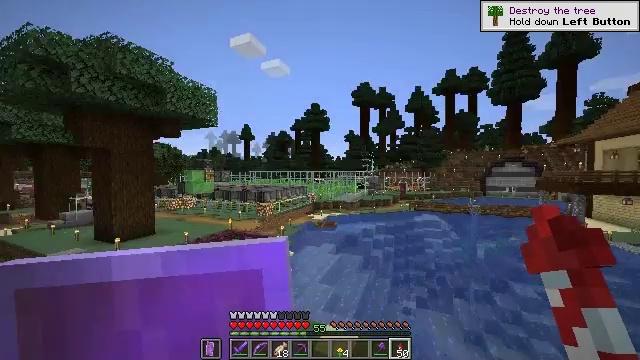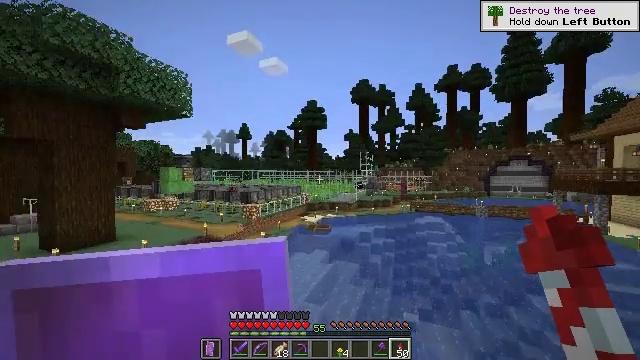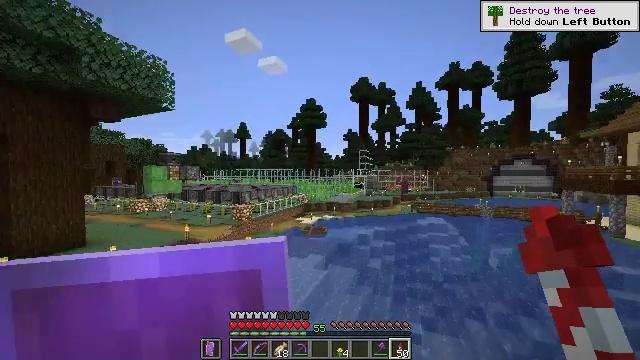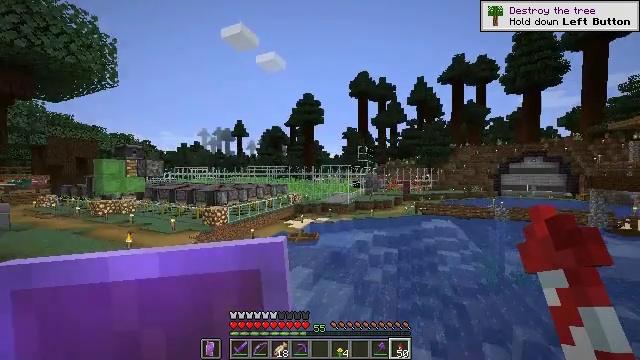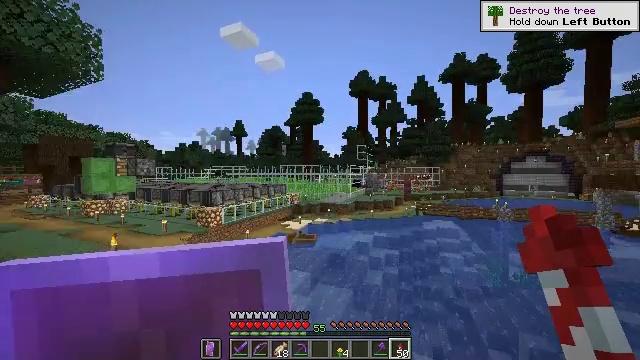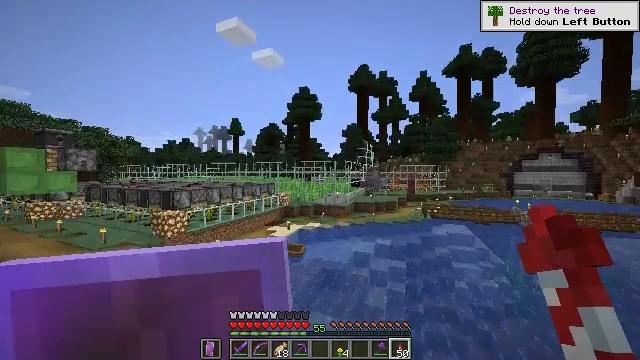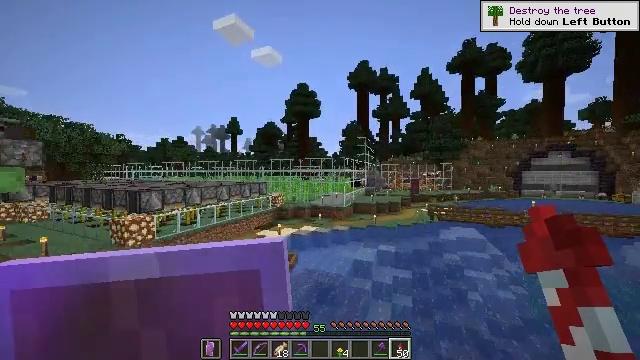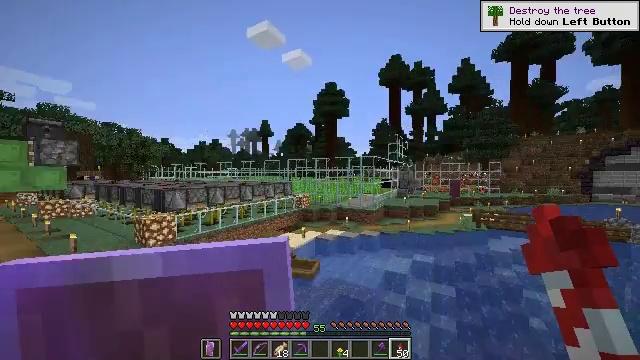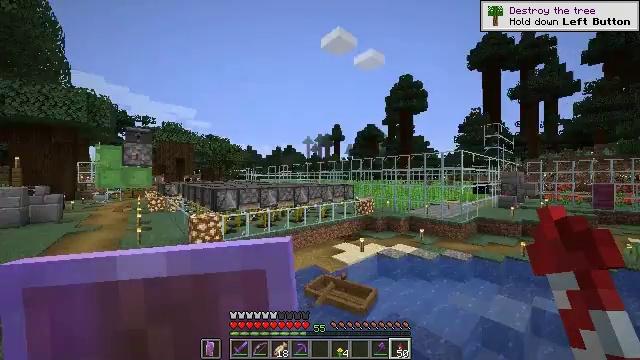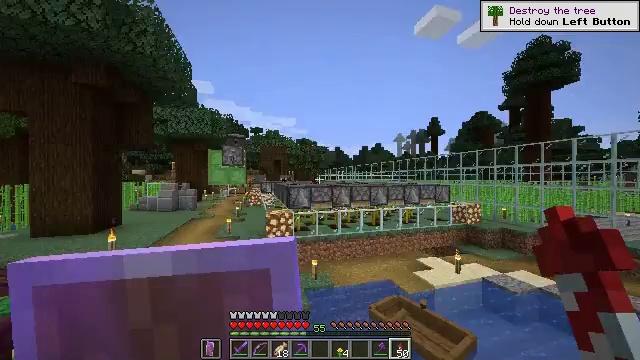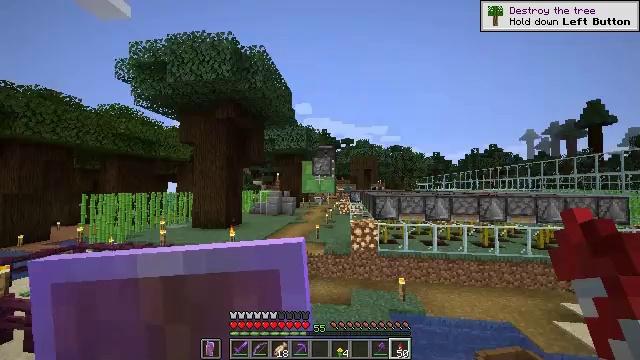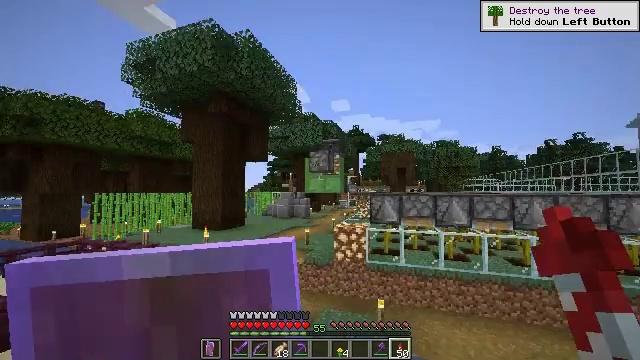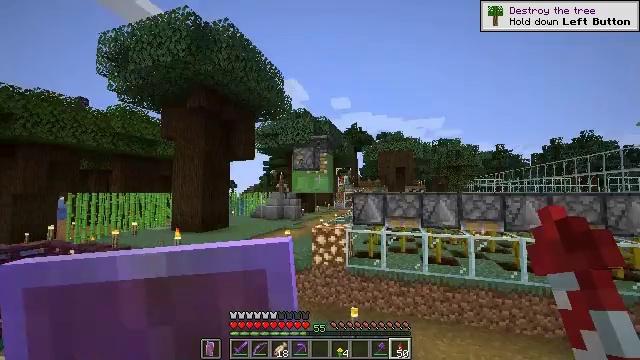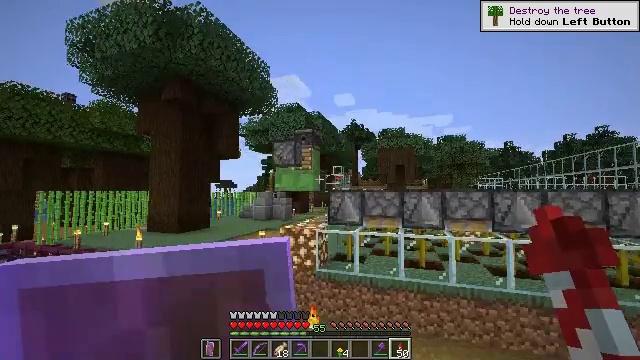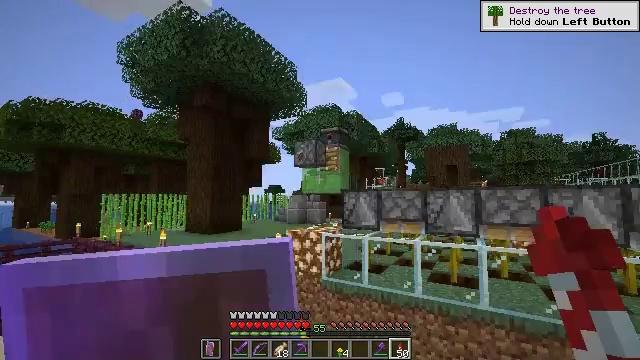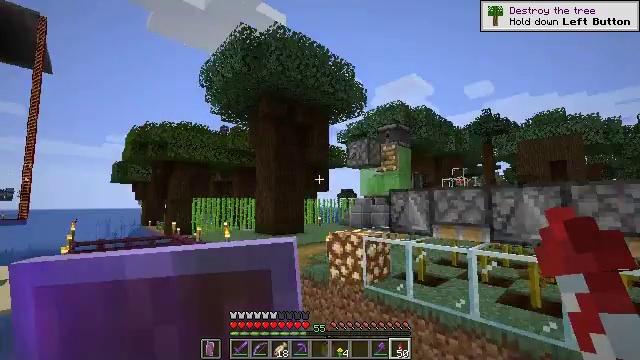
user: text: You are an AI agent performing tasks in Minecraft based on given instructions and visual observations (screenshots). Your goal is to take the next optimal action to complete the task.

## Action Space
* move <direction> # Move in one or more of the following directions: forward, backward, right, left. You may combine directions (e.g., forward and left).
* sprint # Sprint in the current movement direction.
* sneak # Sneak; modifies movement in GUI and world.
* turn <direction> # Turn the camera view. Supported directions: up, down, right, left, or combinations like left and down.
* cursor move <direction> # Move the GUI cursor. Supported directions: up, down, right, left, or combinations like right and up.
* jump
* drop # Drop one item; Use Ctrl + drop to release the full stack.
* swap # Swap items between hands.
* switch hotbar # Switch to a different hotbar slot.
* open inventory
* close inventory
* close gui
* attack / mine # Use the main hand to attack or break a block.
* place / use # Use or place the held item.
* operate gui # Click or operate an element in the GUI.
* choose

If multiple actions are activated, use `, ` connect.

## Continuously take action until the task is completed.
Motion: motion action
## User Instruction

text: Mine the sticky piston.
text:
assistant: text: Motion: move forward, sprint
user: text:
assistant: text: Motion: move forward, sprint
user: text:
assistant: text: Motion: move forward, sprint
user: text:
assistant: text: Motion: move forward, sprint
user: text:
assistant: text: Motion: move forward, sprint
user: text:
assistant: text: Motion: move forward, sprint
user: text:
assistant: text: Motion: move forward, sprint, turn left
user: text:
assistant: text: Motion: move forward, sprint, turn left and up
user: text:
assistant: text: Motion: move forward, turn left
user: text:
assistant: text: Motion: turn left and up
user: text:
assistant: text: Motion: turn left
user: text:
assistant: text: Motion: no_op
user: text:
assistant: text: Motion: no_op
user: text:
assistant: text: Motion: turn left and up
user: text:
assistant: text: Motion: turn left and up
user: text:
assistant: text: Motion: turn left
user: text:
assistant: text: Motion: turn left and down
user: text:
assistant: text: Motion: turn left and down
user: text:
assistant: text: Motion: turn left
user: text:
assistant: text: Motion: turn left and down
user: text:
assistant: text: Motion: turn left and down
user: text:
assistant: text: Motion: turn left and down
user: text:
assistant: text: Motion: turn left and down
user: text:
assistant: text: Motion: no_op
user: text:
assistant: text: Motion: no_op
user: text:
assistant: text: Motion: no_op
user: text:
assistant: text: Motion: no_op
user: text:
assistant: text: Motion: no_op
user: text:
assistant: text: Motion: no_op
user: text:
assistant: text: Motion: no_op